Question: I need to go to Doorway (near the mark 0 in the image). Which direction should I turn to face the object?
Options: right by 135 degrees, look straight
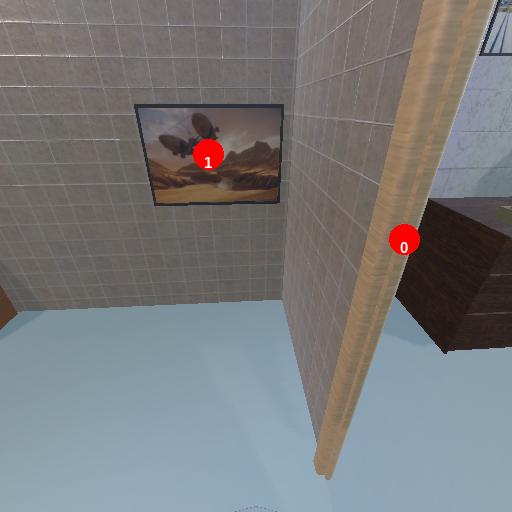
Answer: right by 135 degrees